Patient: sex F, age 61
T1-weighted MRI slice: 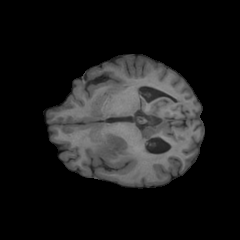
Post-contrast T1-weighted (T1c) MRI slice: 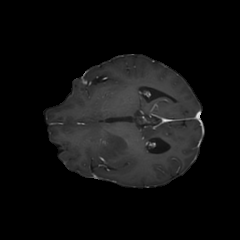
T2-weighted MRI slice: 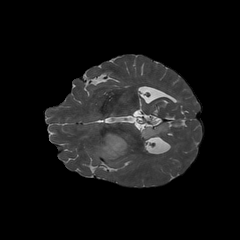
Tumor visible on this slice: yes
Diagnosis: Astrocytoma, IDH-wildtype
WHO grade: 2